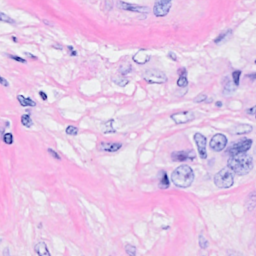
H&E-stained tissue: Breast